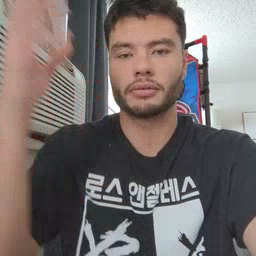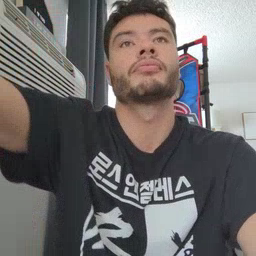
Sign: mad